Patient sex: M
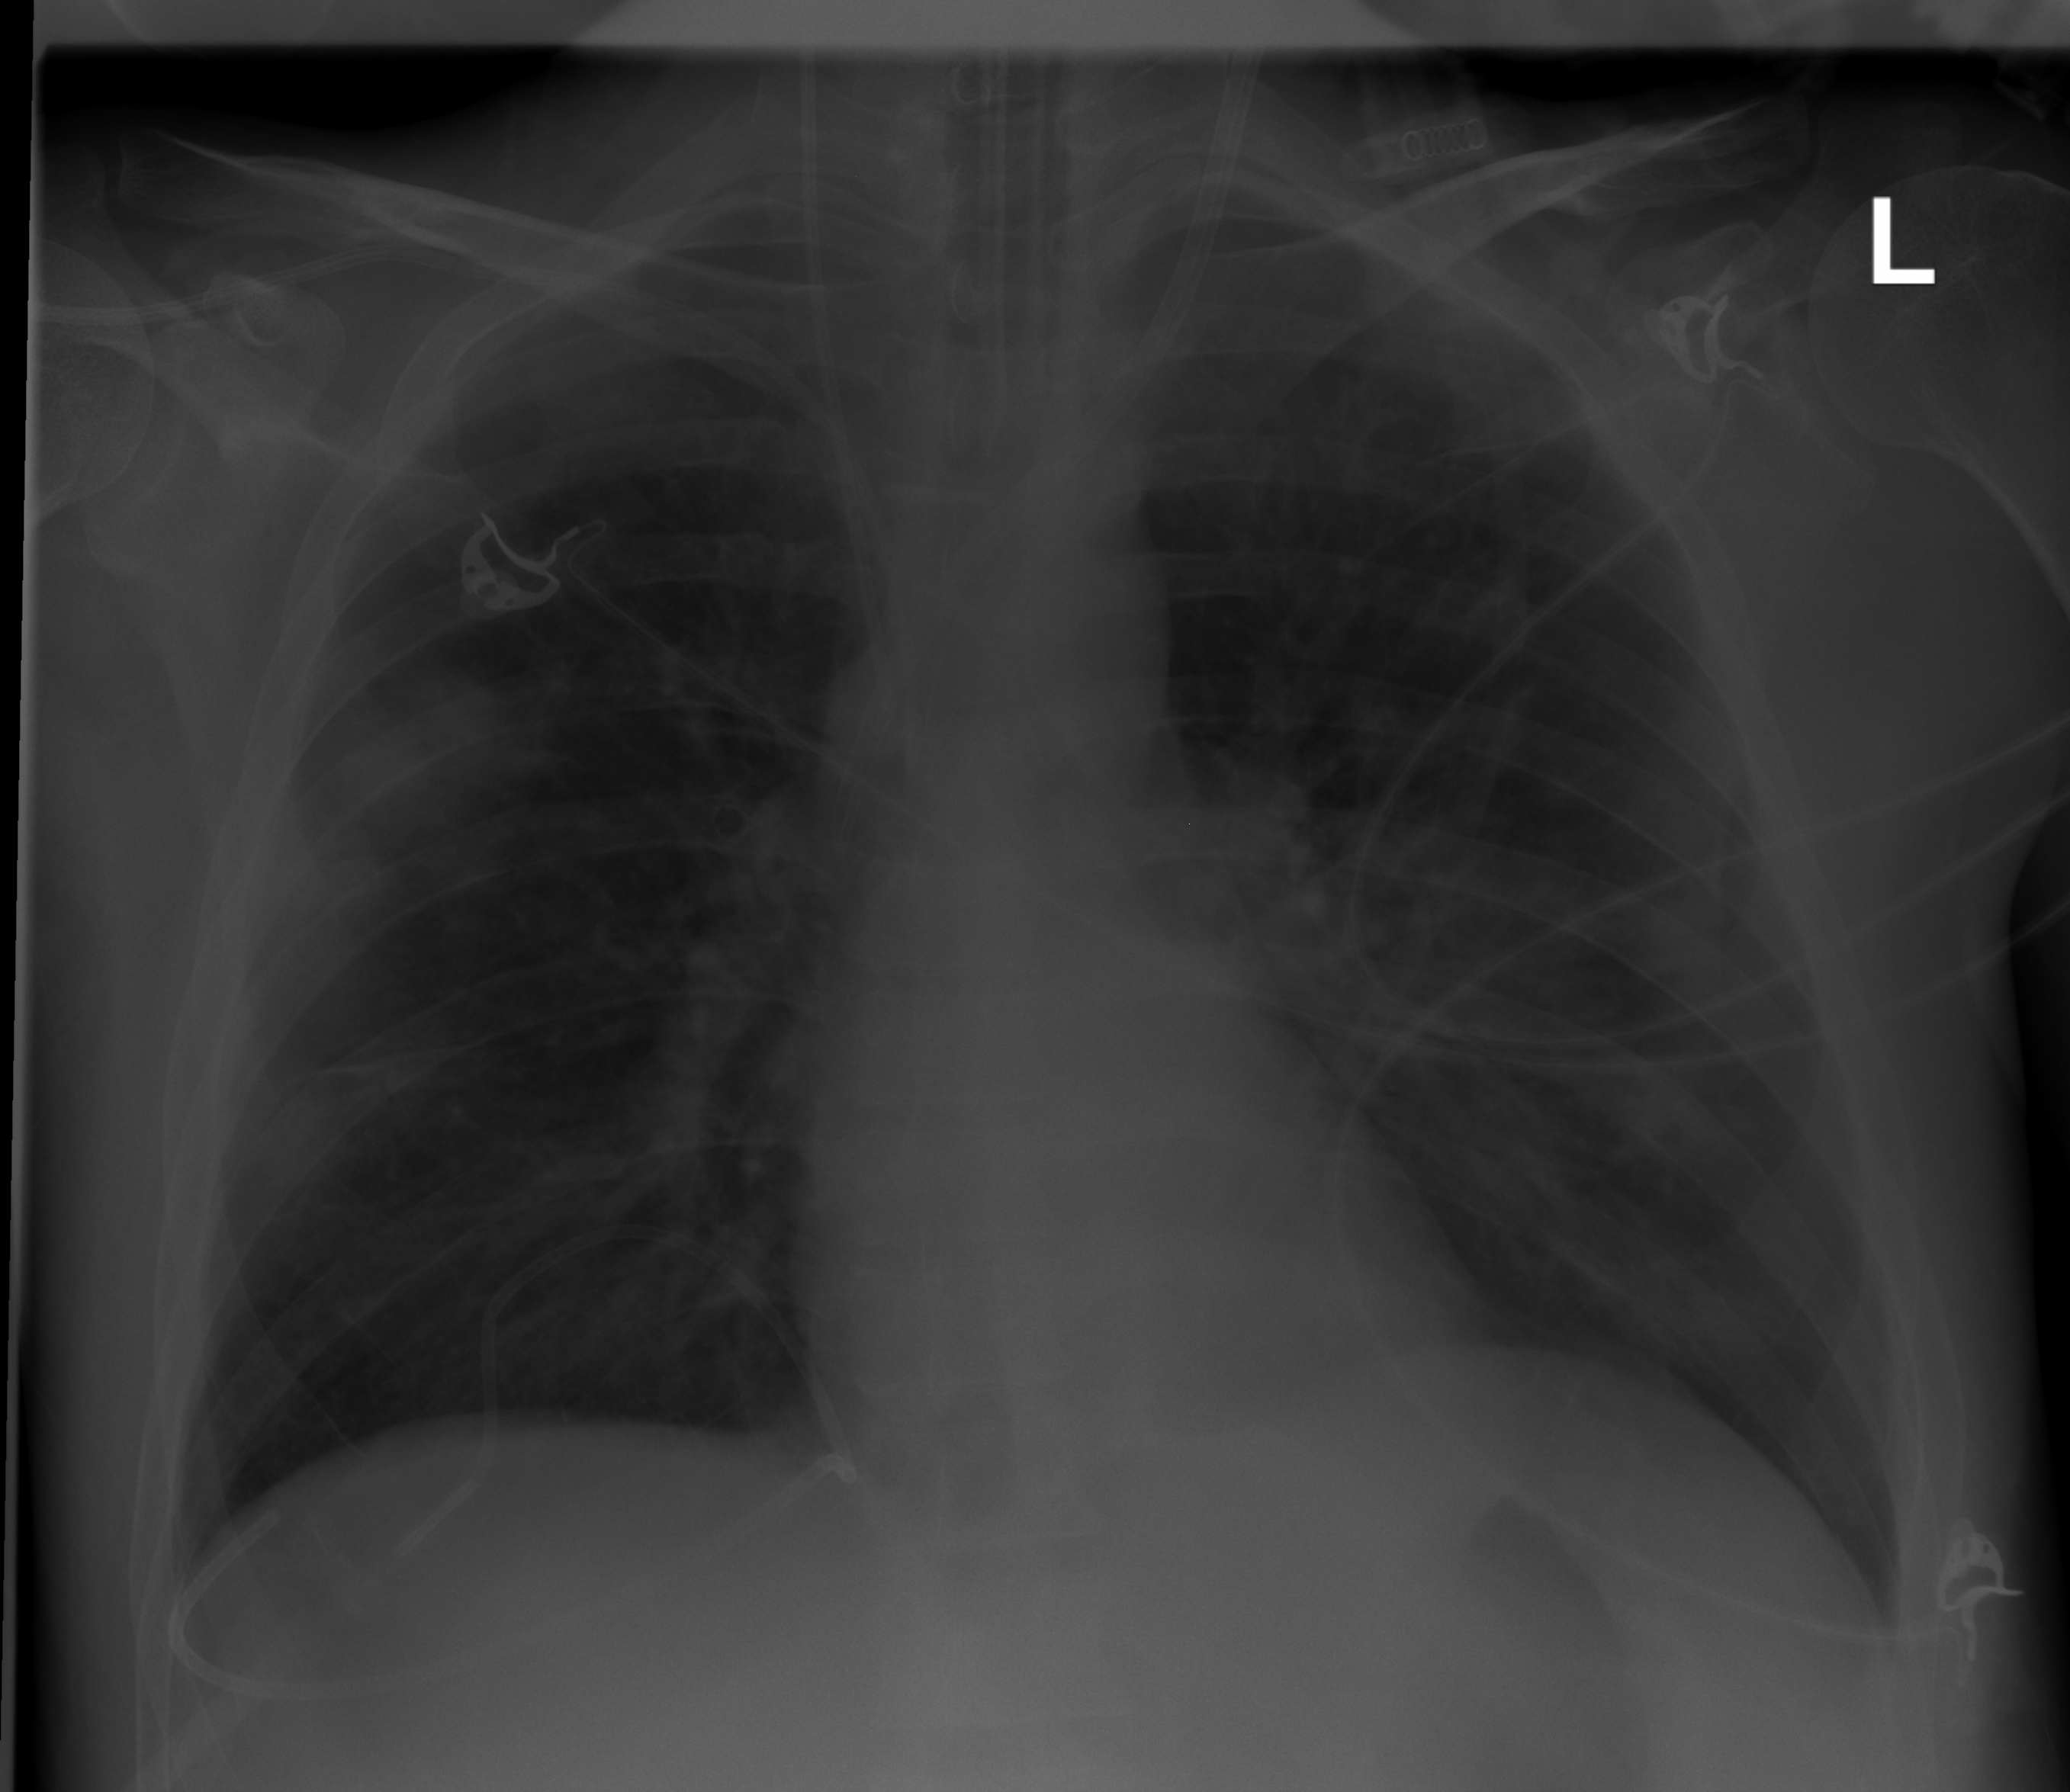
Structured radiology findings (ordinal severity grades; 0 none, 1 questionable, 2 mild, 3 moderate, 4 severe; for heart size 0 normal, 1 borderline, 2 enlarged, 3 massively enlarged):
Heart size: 0
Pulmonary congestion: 2
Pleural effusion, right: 0
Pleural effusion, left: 0
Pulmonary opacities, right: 2
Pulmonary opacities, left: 0
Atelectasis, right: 0
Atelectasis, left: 0